Question: I have a Kendo grid that has Child elements as shown in the Image below. Is there a way to read the elements that are checked.

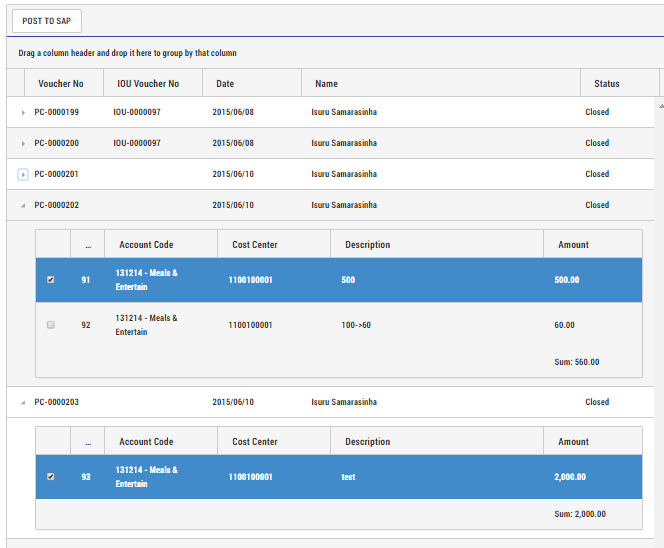
Answer: It depends on when you want to find out what checkboxes are selected, but essentially it will work this way.
You simply add a listener to a button or a common class among the checkboxes that looks at the checkboxes and returns the checked ones.
The example from Kendo: <URL>
Specifically,
'''
$("#showSelection").on("click", function () {
var checked = [];
for(var i in checkedIds){
if(checkedIds[i]){
checked.push(i);
}
}
alert(checked);
});
'''
I've changed the above to a .on() instead of .bind because it's what I'm more familiar with being the idiomatic way of doing listeners, but both technically work.
If you'd rather have value of the checkboxes save each time you change them it'd be something like this:
'''
$(".checkbox").on("click", function () {
var checked = [];
for(var i in checkedIds){
if(checkedIds[i]){
checked.push(i);
}
}
$('#checked-boxes').val(checked);
});
'''
and in your html create an element that holds the values:
'''
<label for="checked-boxes">Checkboxes that have been selected:</label>
<input type="text" id="checked-boxes" name="checked-boxes">
'''